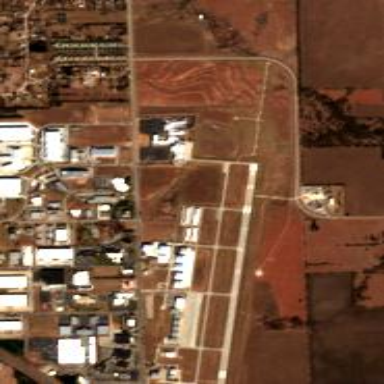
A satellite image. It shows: Runway at airport.